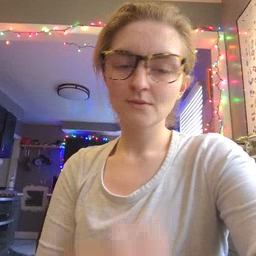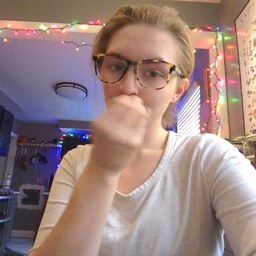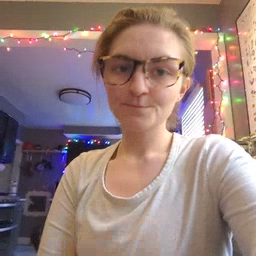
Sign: flower